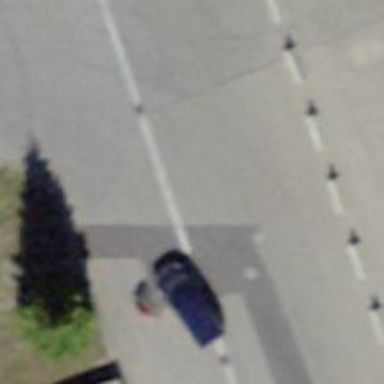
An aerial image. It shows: Lift gate barrier.